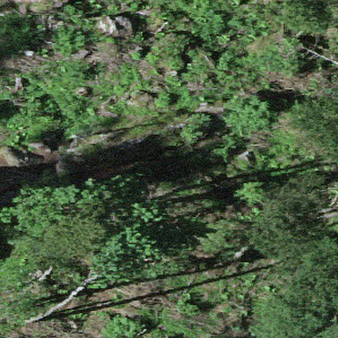
Label: bouldering_area